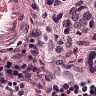
Metastatic tissue present: yes